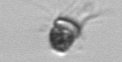
Label: Balanion